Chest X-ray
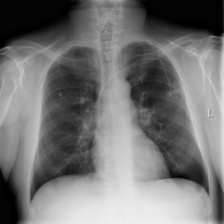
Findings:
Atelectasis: negative
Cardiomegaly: negative
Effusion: negative
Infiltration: negative
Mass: negative
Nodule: negative
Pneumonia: negative
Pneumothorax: negative
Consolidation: negative
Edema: negative
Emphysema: negative
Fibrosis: negative
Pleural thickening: negative
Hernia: negative